Question: Hey guys I'm having a hard time coding row, I can get to split the text, here is my code so far:

'''
.partthree {
display: flex;
flex-wrap: wrap;
margin: 0 90px;
color: aliceblue;
}
.partthree div {
display: inline-block;
flex-grow: 1;
font-family: gotham light;
font-size: 23px;
}
'''
'''
<div class="partthree">
<div class="txt1">
<p>You pick which practice areas you want</p>
</div>
<div class="txt2">
<p>You pick your area by county</p>
</div>
<div class="txt3">
<p>You pick how many leads you want</p>
</div>
</div>
'''
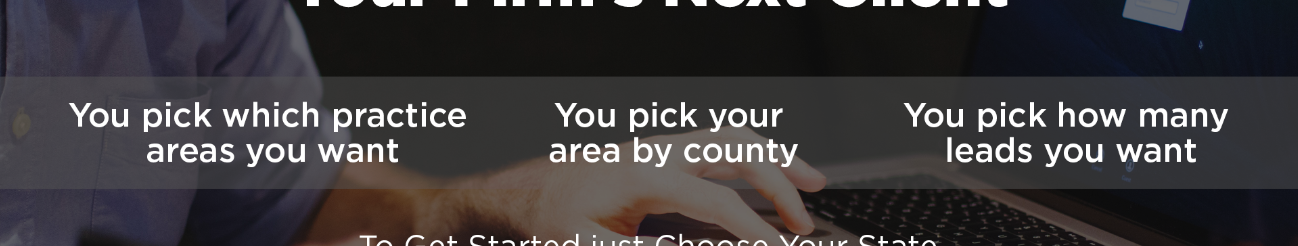
Answer: 'flex-wrap:wrap;' might be in the way or to be injected via mediaquerie for small screens if needed.
You can tune children layout also with :
- 'margin''padding'- 'min-width''max-width'-
'''
.partthree {
display: flex;
margin: 0 90px;
color: aliceblue;
}
.partthree div {
display: inline-block;
flex-grow: 1;/* flex:1; would make them equal width */
font-family: gotham light;
font-size: 23px;
/* extra ?*/
margin: 0 0.5em;
border:solid;
text-align:center;
}
body {
background:#555
}
p {
margin:0;
'''
'''
<div class="partthree">
<div class="txt1">
<p>You pick which practice areas you want</p>
</div>
<div class="txt2">
<p>You pick your area by county</p>
</div>
<div class="txt3">
<p>You pick how many leads you want</p>
</div>
</div>
'''